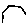
Label: hexagon